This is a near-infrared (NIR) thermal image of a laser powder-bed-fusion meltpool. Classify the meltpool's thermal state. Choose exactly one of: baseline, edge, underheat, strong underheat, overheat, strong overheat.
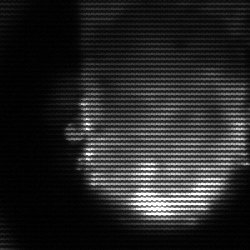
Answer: baseline